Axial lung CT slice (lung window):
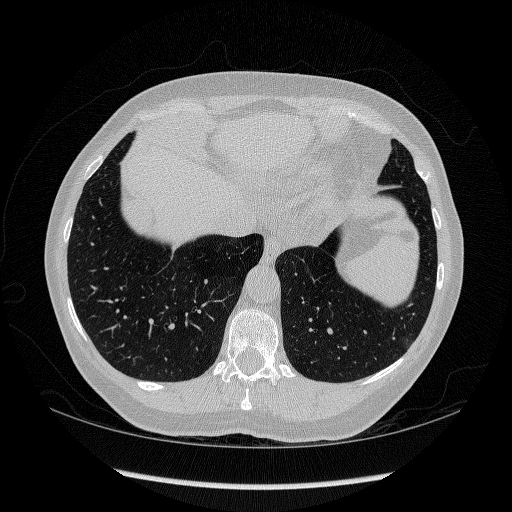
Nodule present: no